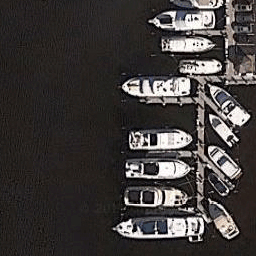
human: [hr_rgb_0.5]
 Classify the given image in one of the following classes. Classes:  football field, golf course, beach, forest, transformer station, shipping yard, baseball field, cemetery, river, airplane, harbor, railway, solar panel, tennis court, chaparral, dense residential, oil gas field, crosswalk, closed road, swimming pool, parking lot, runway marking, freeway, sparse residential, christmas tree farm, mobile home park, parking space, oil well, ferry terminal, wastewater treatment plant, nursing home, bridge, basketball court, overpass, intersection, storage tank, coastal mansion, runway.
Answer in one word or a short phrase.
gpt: harbor